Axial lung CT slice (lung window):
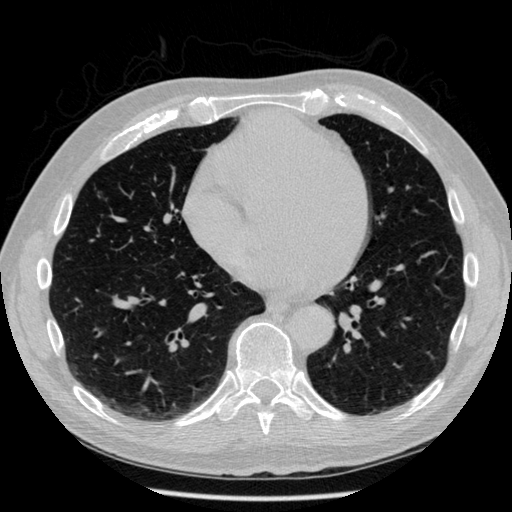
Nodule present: no